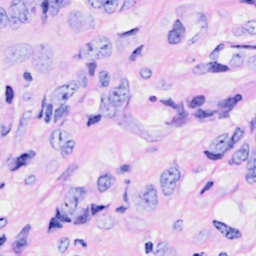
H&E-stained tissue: Breast